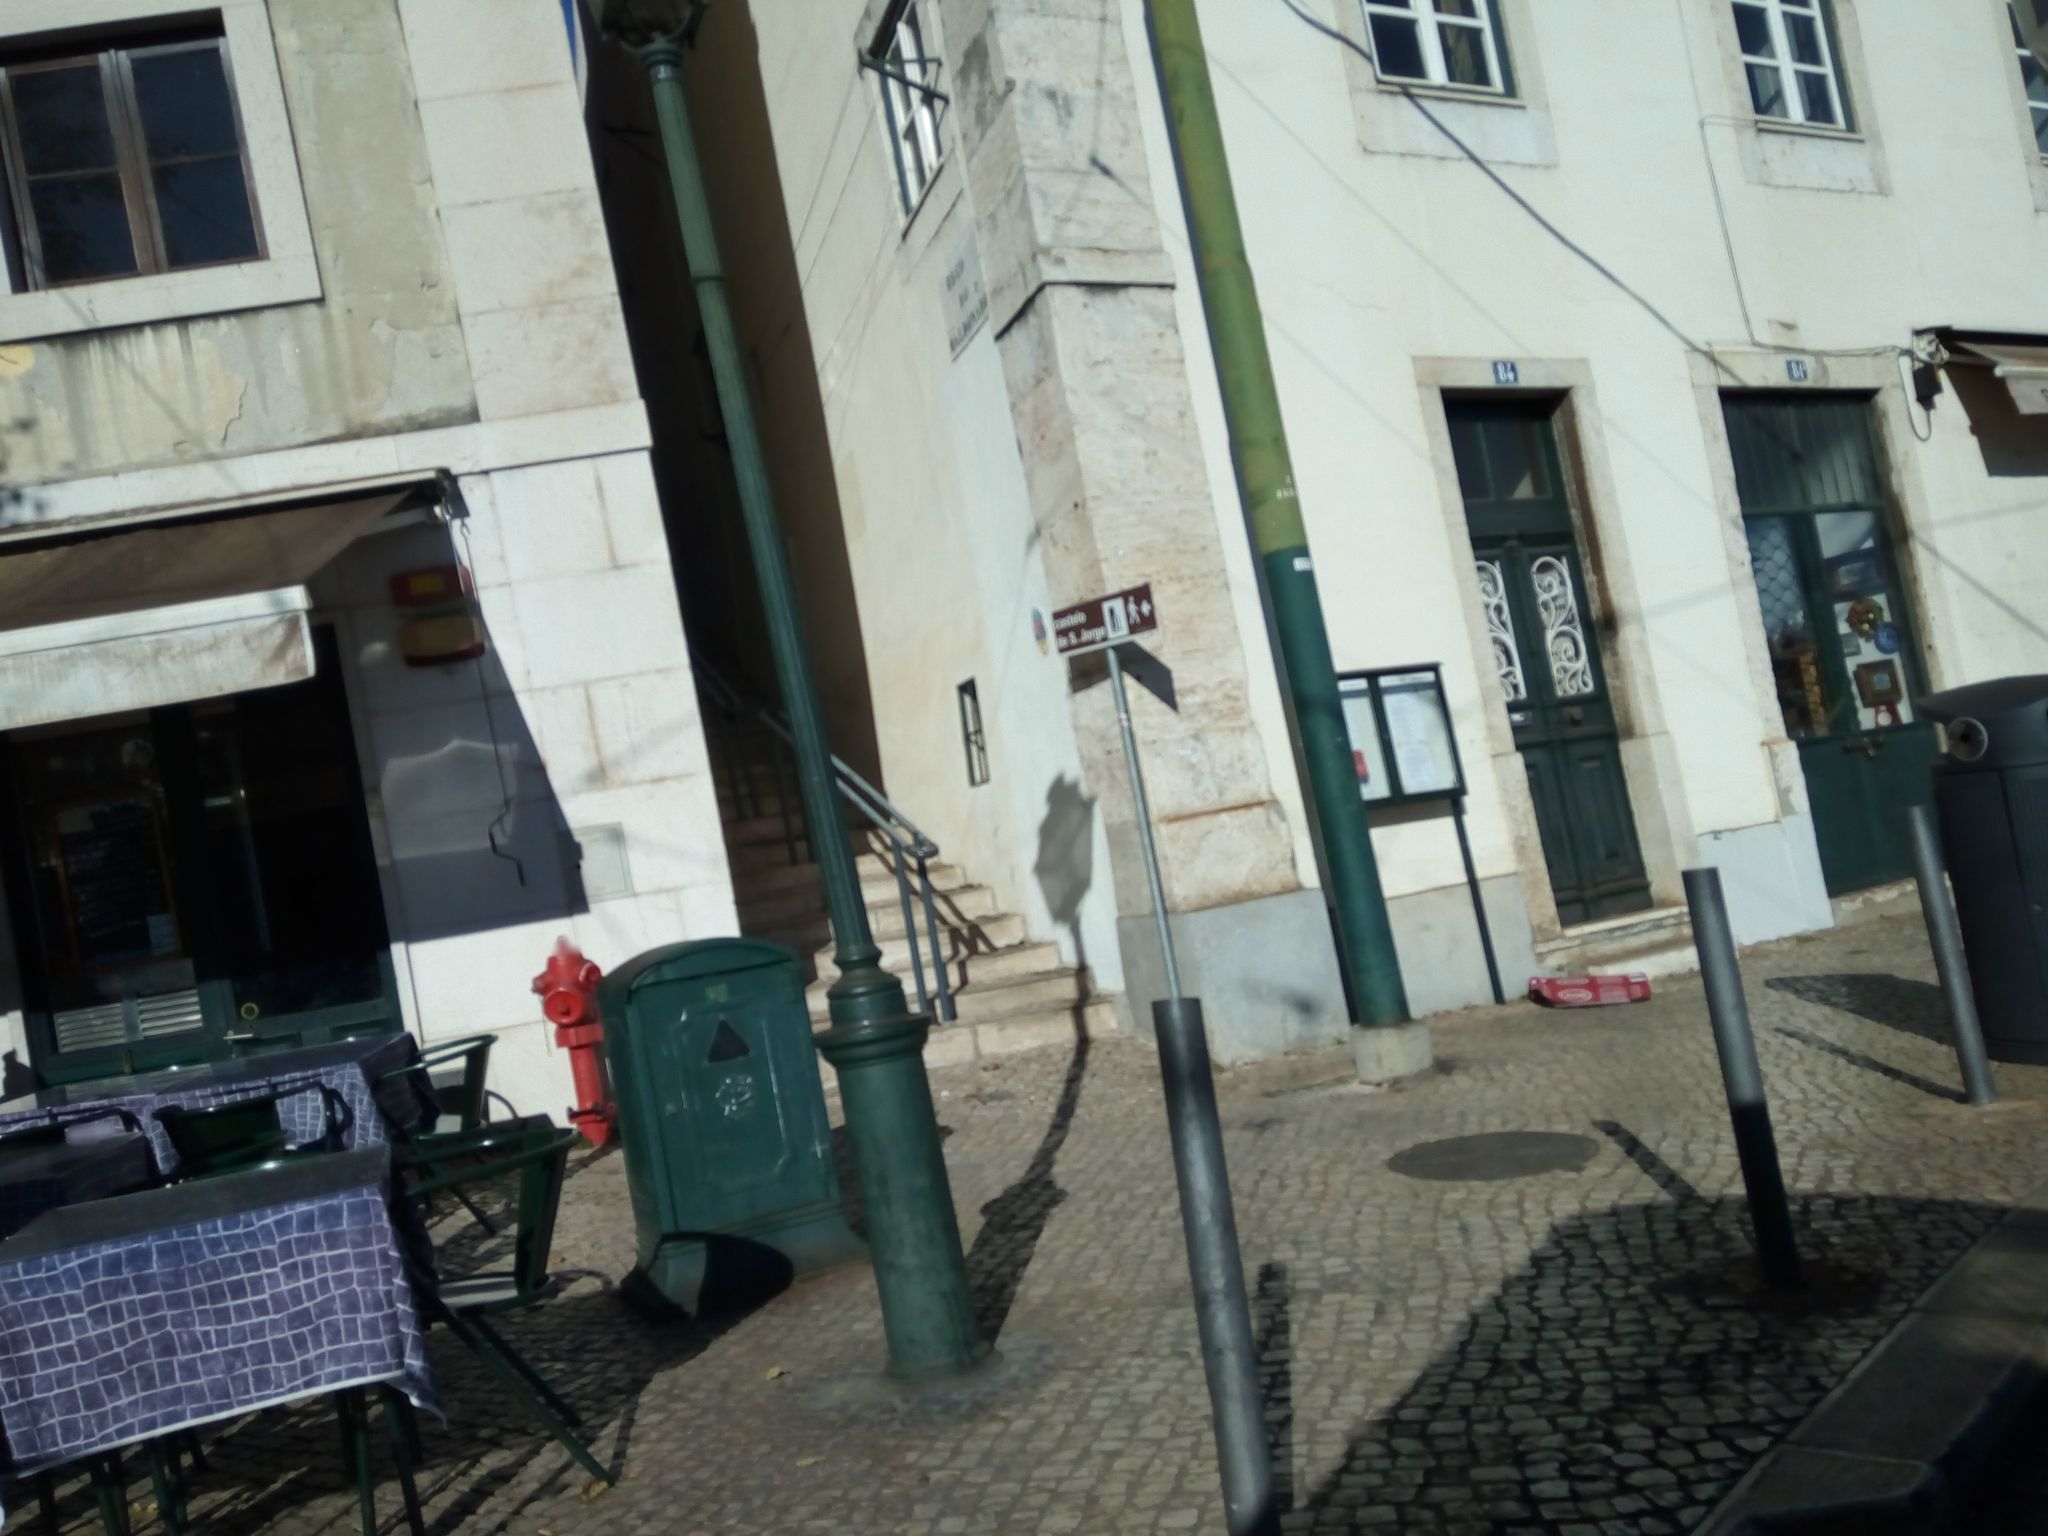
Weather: clear
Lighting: day
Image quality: good
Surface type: walking surface
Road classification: footway, steps, pedestrian, residential
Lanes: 2
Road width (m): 3.0
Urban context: urban centre
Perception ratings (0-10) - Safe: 3.92, Lively: 8.79, Beautiful: 2.87, Boring: 4.11, Depressing: 5.26, Wealthy: 3.92